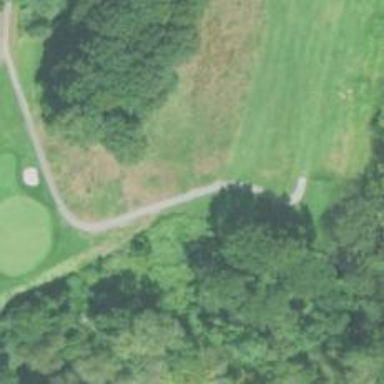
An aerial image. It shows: Path for both road and golf.